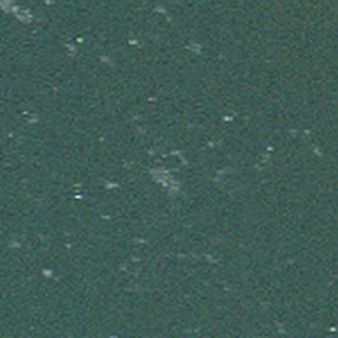
Label: other